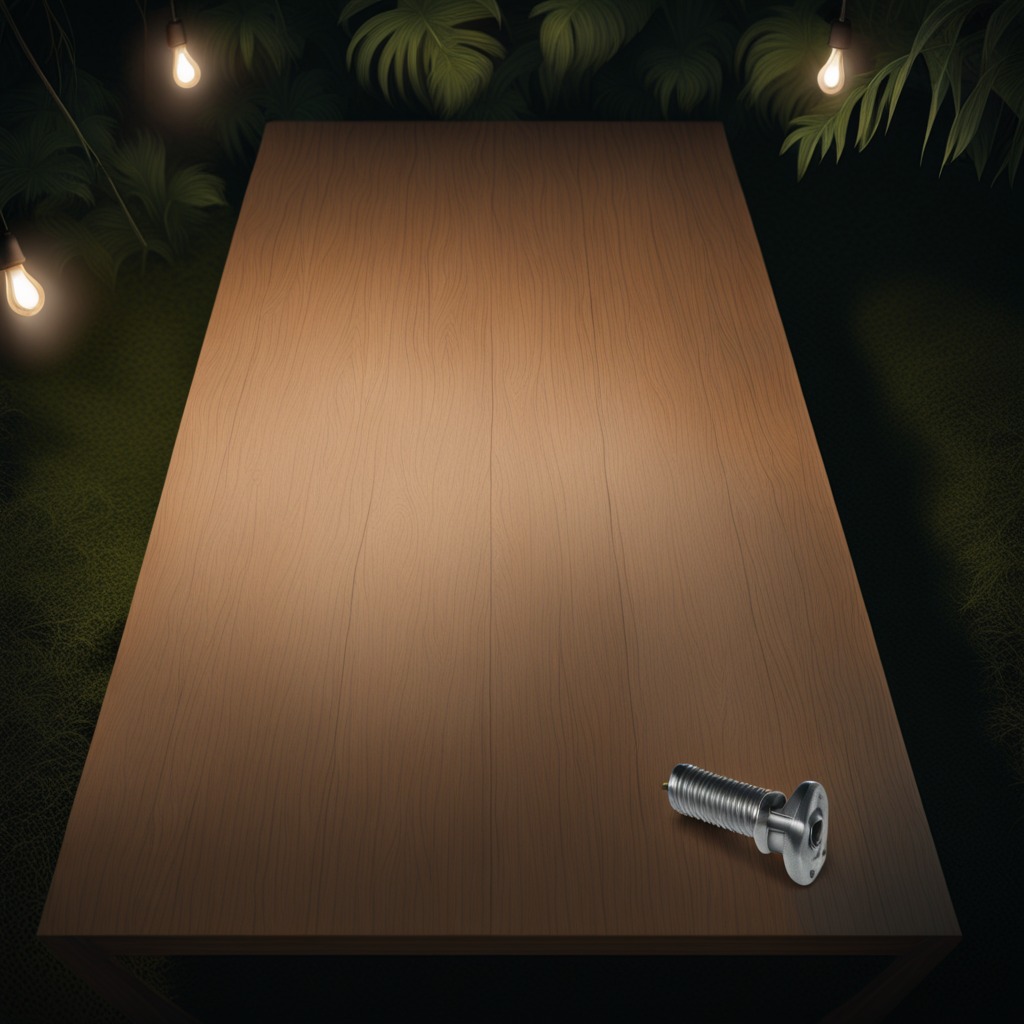
A metal screw lies on a wooden table inside a jungle field workshop tent at night.